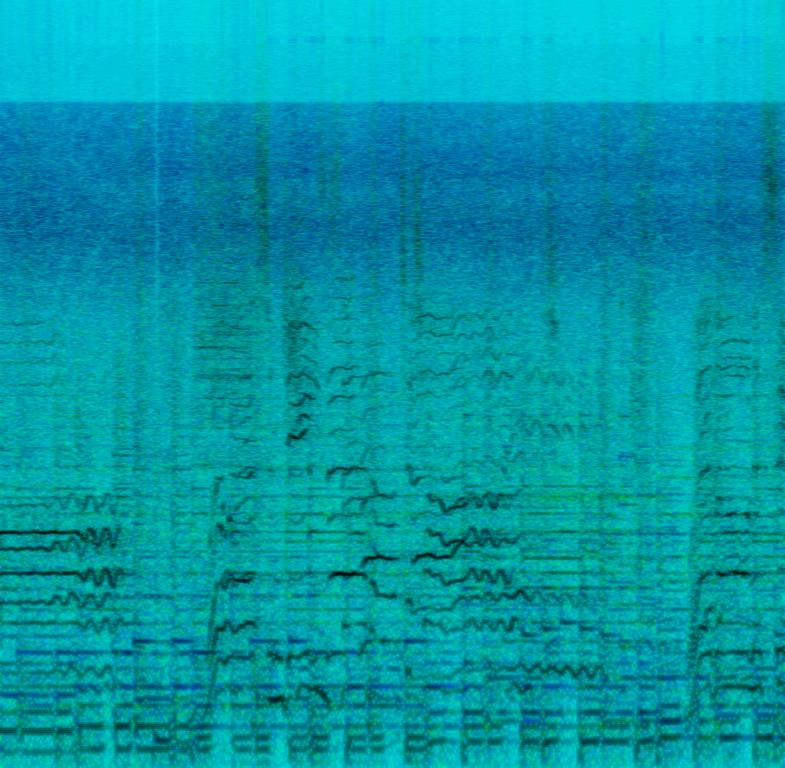
A blues rock song is being played. Containing drums that are playing a simple groove along with a blues bassline that is supported by an e-guitar playing the same melody. So does a piano just in a higher pitch adding harmony. The female voices are singing together. Then an e-guitar starts playing a little solo-melody. There are some airy background noises that seem not to belong to the recording. This song may be playing at a local car workshop.